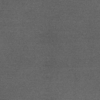
Label: dusty